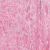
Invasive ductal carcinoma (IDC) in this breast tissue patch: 1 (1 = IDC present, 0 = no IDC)